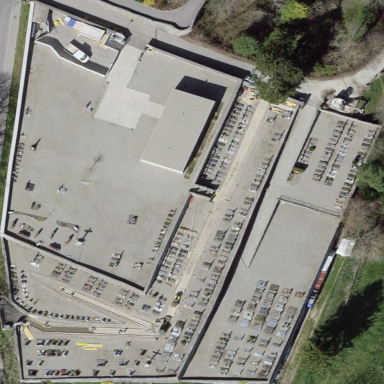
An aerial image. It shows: Cemetery.